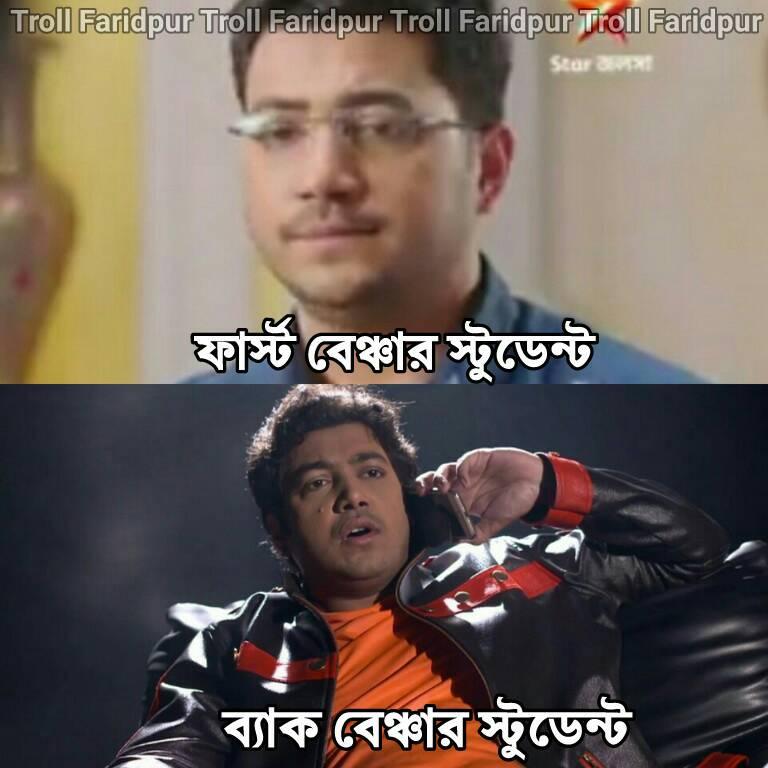
Caption: ফার্স্ট বেঞ্চার স্টুডেন্ট     ব্যাক বেঞ্চার  স্টুডেন্ট
Label: non-hate